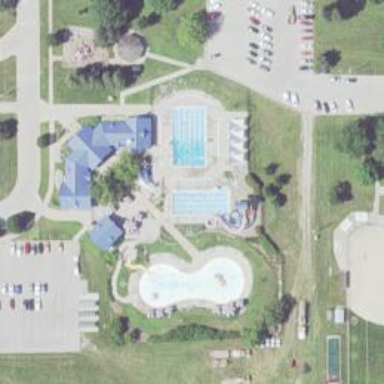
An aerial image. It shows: Water slide attraction.